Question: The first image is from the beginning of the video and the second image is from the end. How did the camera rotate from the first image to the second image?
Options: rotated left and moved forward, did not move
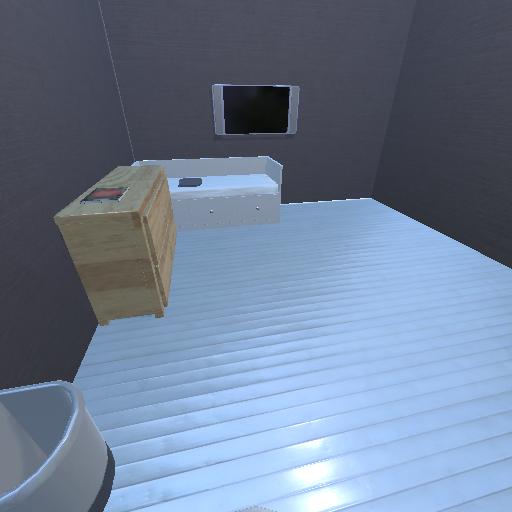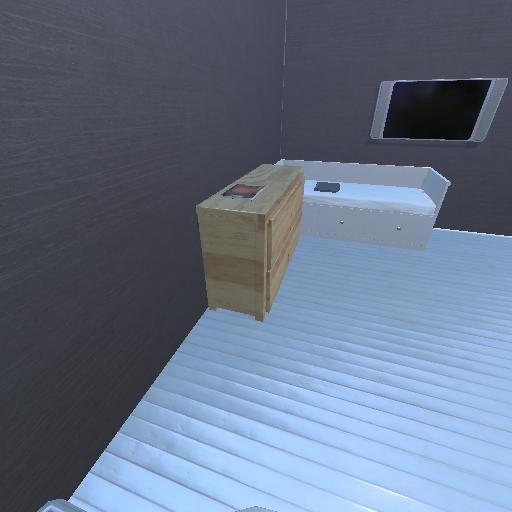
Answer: rotated left and moved forward